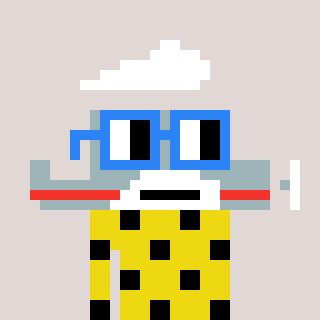
a pixel art character with square blue glasses, a plane-shaped head and a yellow-colored body on a warm background